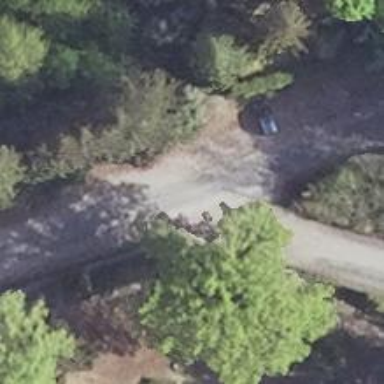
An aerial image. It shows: Residential road with asphalt surface.